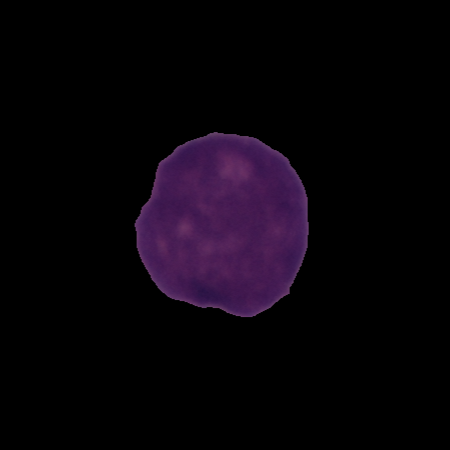
Label: cancer